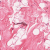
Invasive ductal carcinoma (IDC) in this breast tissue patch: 0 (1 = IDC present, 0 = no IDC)